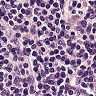
Metastatic tissue present: no